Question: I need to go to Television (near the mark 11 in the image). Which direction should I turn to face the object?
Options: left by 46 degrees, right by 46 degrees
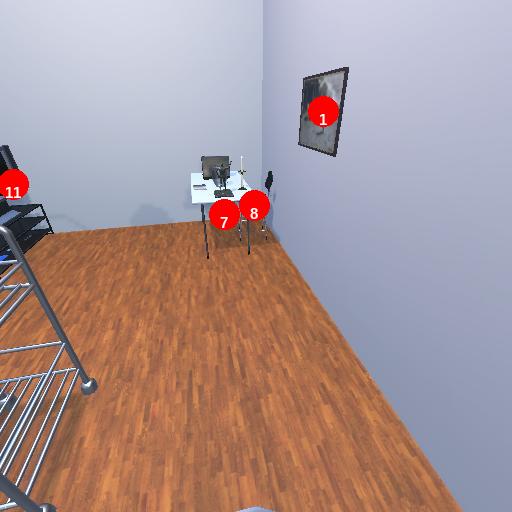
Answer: left by 46 degrees